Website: bh-photo
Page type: billing-address
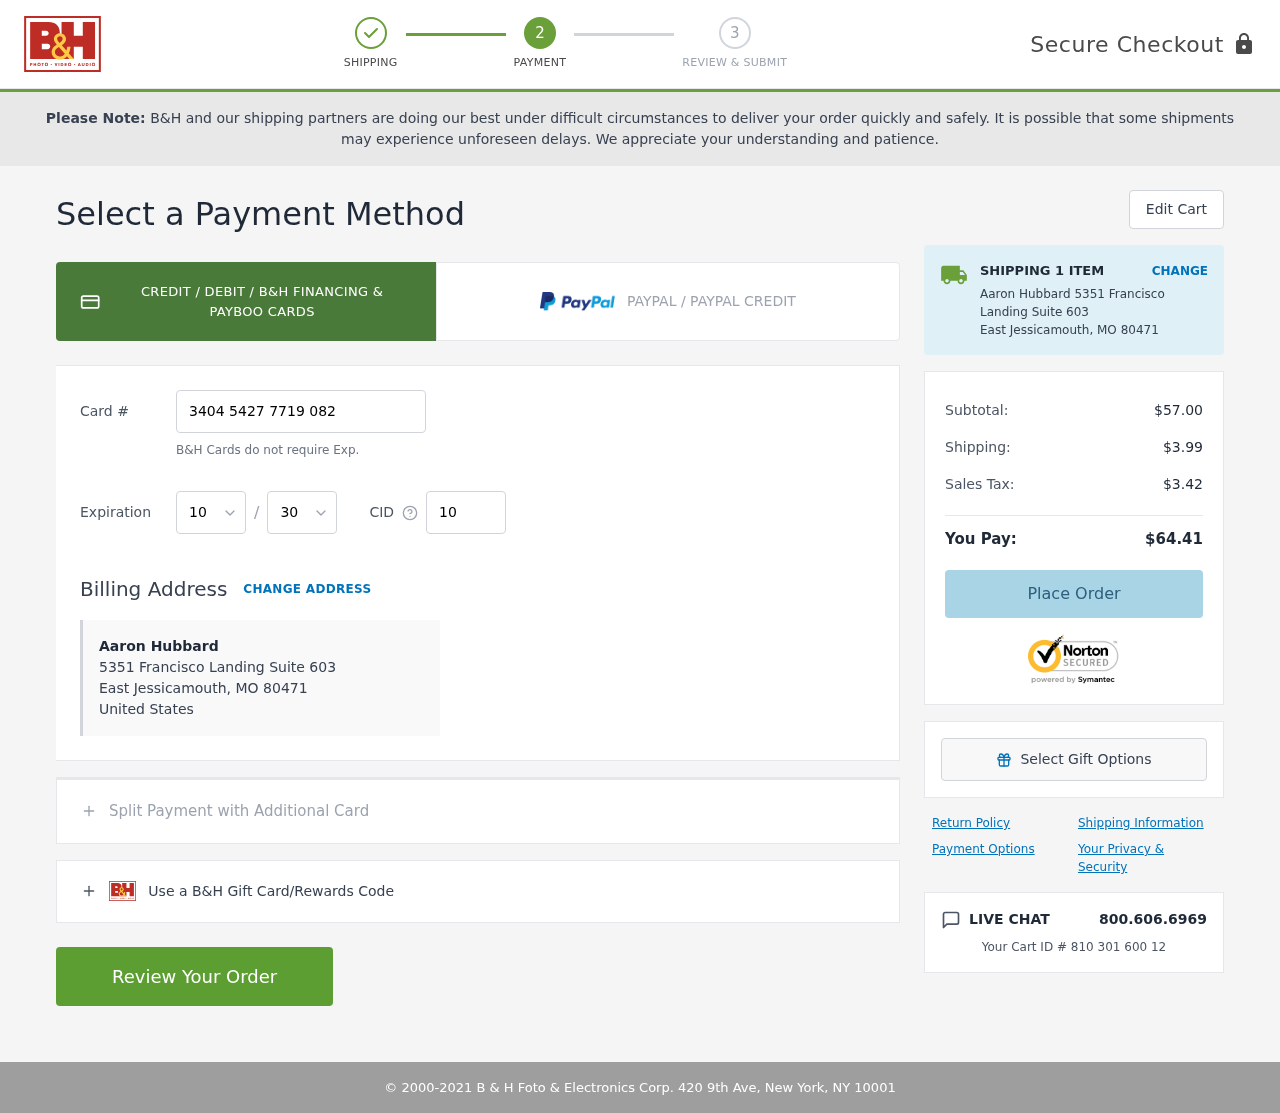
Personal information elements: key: PII_CARD_CVV
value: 1072
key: PII_CARD_EXPIRY_MONTH
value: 10
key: PII_CARD_EXPIRY_YEAR
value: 30
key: PII_CARD_NUMBER
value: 3404 5427 7719 082
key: PII_CITY
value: East Jessicamouth
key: PII_COUNTRY
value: United States
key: PII_FULLNAME
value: Aaron Hubbard
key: PII_POSTCODE
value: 80471
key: PII_STATE_ABBR
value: MO
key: PII_STREET
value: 5351 Francisco Landing Suite 603
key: PII_FULLNAME2
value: Aaron Hubbard
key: PII_STREET2
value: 5351 Francisco Landing Suite 603
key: PII_CITY_STATE_ZIP2
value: East Jessicamouth, MO
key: PII_POSTCODE2
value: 80471
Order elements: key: ORDER_NUM_ITEMS
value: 1
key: ORDER_SUBTOTAL
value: $57.00
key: ORDER_SHIPPING_COST
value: $3.99
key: ORDER_TAX
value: $3.42
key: ORDER_TOTAL
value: $64.41
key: ORDER_ID
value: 810 301 600 12